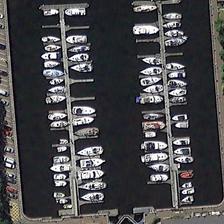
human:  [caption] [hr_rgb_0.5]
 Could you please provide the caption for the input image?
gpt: many orderly boats are in a port surrounded by green trees and buildings .

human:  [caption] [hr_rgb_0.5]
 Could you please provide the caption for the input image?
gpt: many orderly boats are in a port surrounded by green trees and buildings .

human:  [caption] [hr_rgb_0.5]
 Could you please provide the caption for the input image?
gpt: many orderly boats are in a port surrounded by green trees and buildings .

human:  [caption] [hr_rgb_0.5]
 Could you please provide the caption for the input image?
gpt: many orderly boats are in a port surrounded by green trees and buildings .

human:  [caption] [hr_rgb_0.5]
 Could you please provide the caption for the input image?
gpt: many orderly boats are in a port surrounded by green trees and buildings .